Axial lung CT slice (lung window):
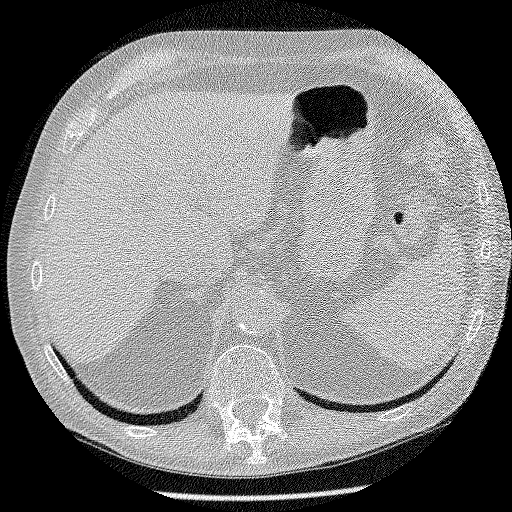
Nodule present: no